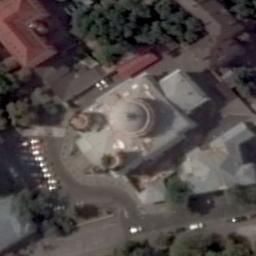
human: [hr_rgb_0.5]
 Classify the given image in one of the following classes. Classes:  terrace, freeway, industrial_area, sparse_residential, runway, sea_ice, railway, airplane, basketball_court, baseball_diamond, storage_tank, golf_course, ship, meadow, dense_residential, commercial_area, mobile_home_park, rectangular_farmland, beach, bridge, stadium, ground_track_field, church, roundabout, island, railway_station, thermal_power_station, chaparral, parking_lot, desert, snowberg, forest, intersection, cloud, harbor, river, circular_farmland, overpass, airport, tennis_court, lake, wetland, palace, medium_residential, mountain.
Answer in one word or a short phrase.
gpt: church